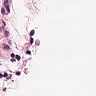
Metastatic tissue present: no